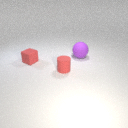
large purple rubber sphere to the right of small red rubber cylinder